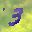
Label: 3